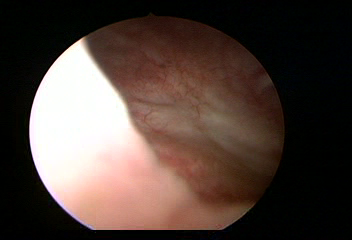
Modality: WLC
Class: Normal mucosa
Bladder cancer association: No